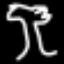
Label: palm tree